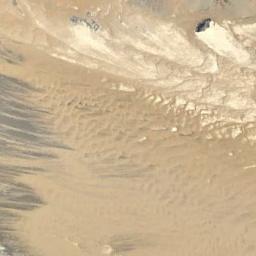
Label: desert